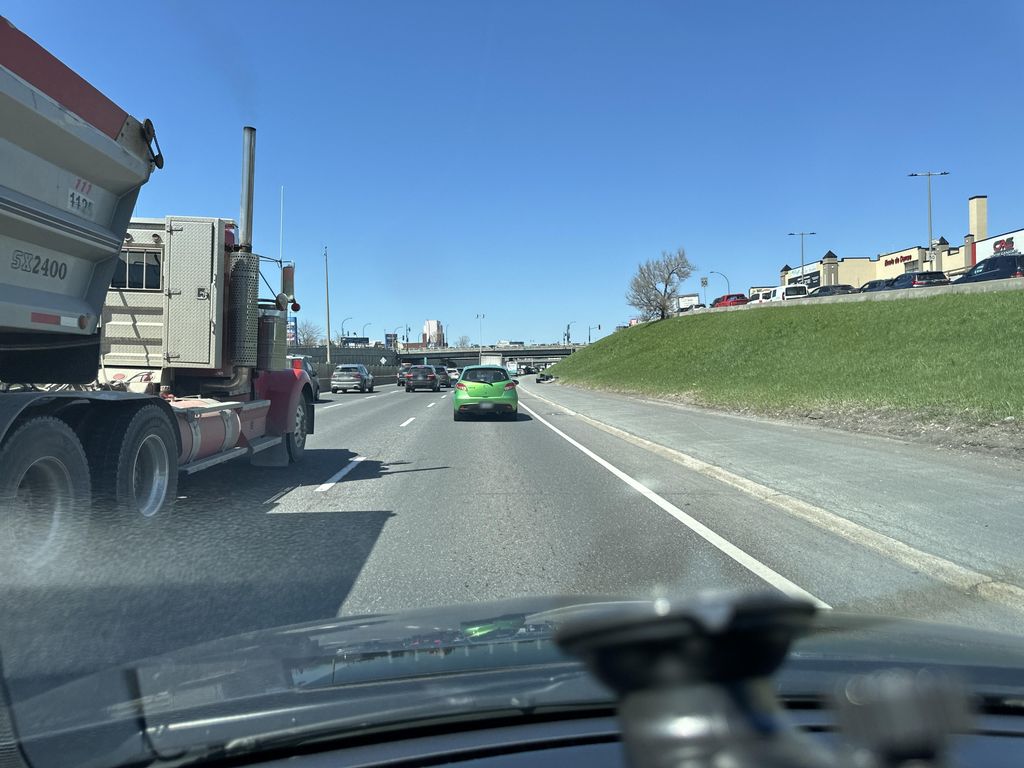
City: montreal